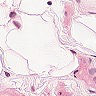
Metastatic tissue present: no